Interaction volume radius: 5 \u00c5
Interaction volume height: 20 \u00c5
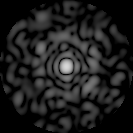
Disorder parameter: 0.7883